Field crop: maize
Growth stage: 2
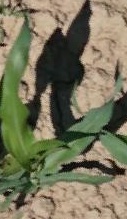
Species: maize